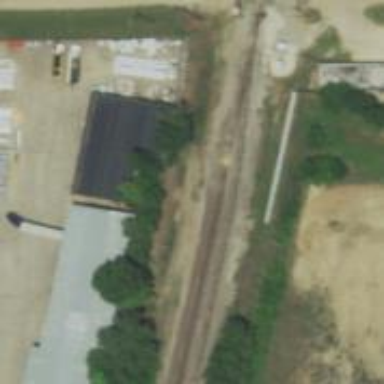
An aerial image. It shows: Railway siding with rails.